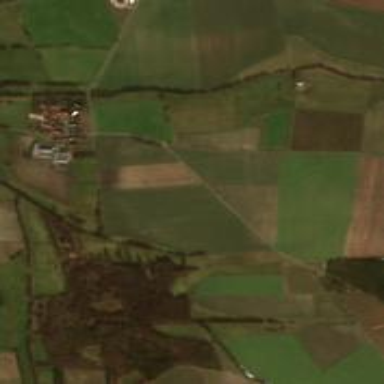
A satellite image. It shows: Picturesque farmland scene.